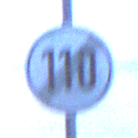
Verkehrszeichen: EndeGeschwindigkeit110
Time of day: Dawn
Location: Outdoor (Urban)
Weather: PartlyCloudy
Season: NotSpecified
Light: Natural